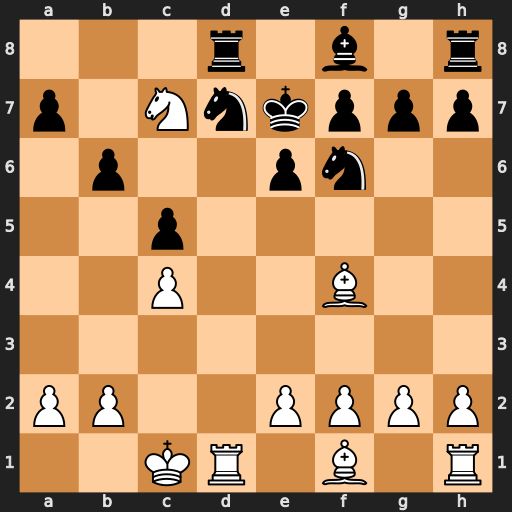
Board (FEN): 3r1b1r/p1Nnkppp/1p2pn2/2p5/2P2B2/8/PP2PPPP/2KR1B1R
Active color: w
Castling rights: -
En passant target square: -
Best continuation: Bd6#